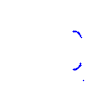
Particle: proton